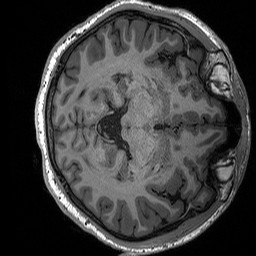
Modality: T1w
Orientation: axial
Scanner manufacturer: siemens
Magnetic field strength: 3 T
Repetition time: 2.3 s
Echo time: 0.00288 s